Aerial crown-view tile of a tropical tree (Barro Colorado Island, Panama), acquired 20241112:
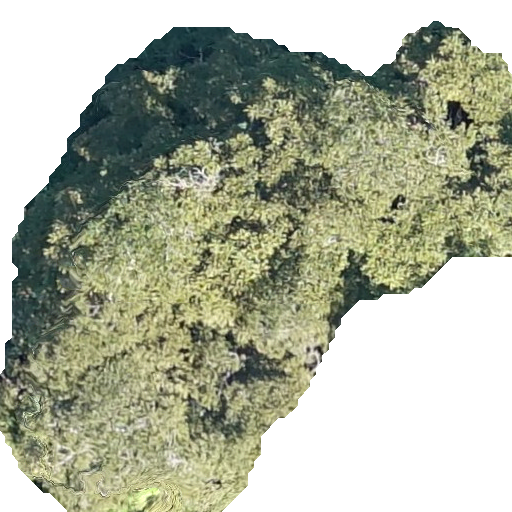
Species: Dipteryx oleifera
GBIF accepted scientific name: Dipteryx oleifera
Crown area: 296.586 m²